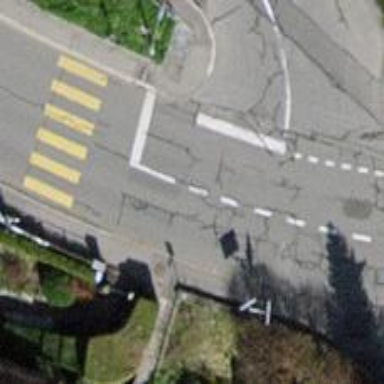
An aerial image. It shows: Zebra crossing with traffic signals on the road.